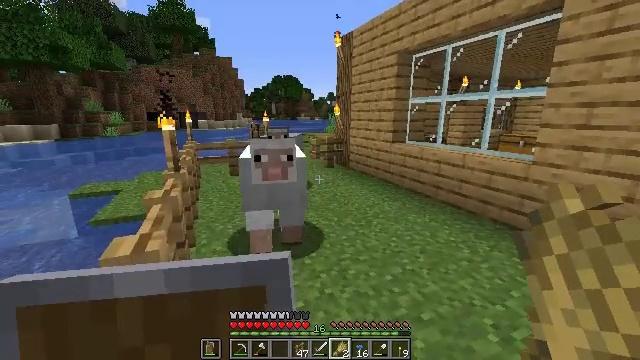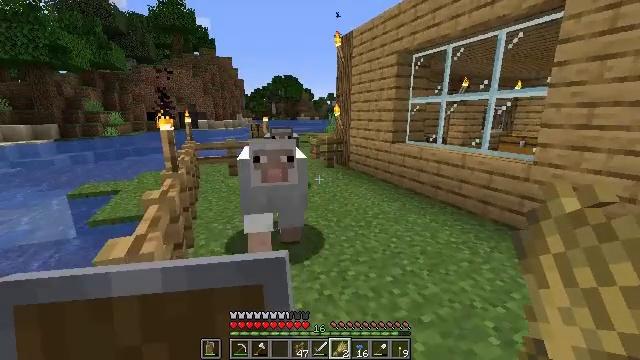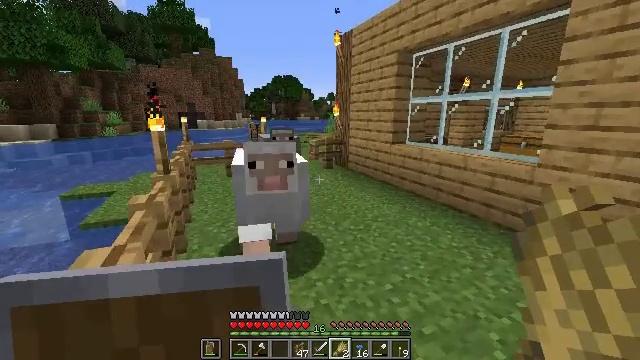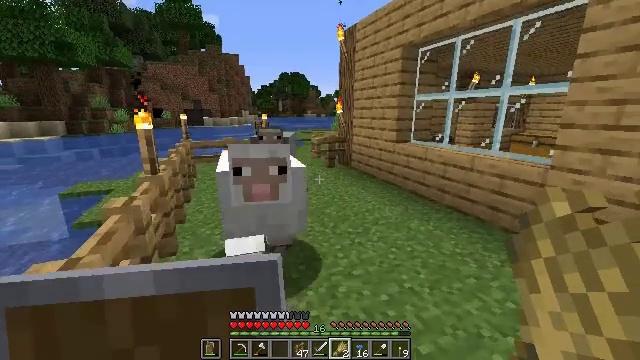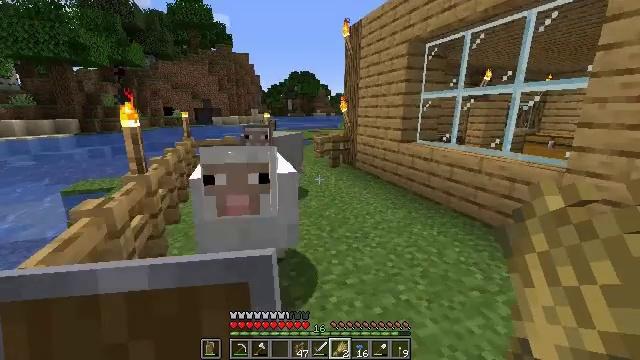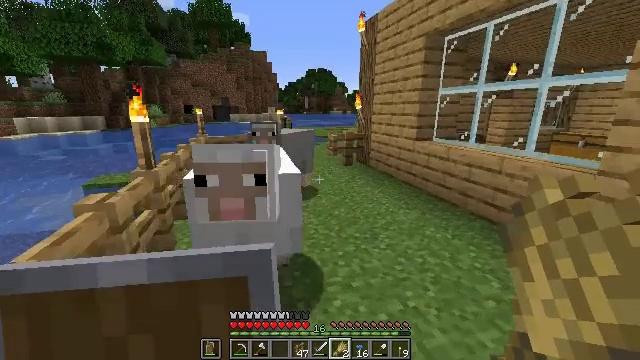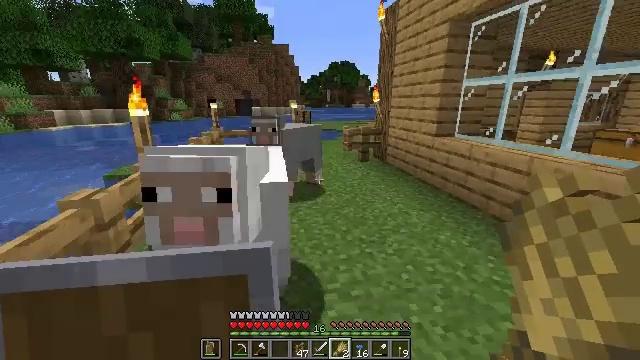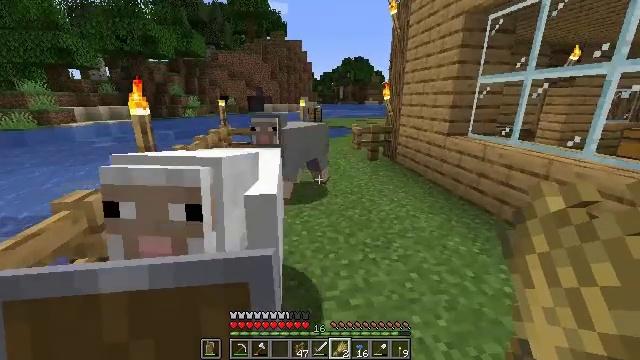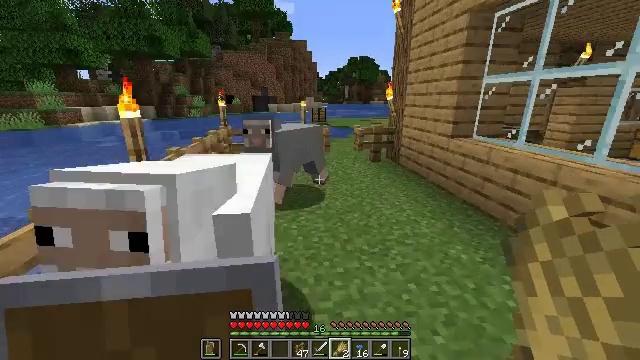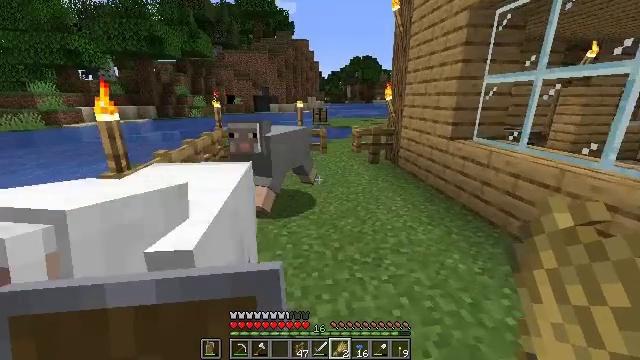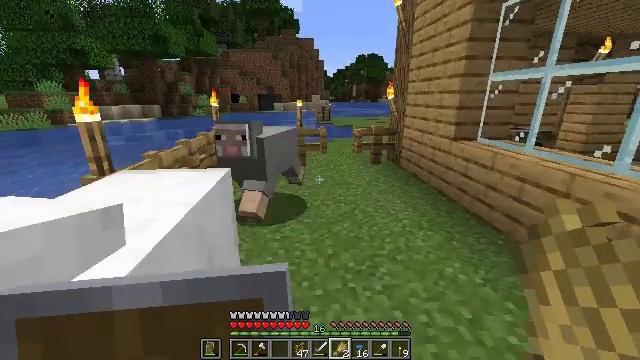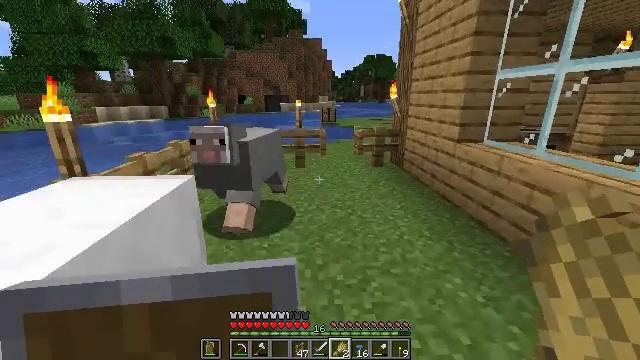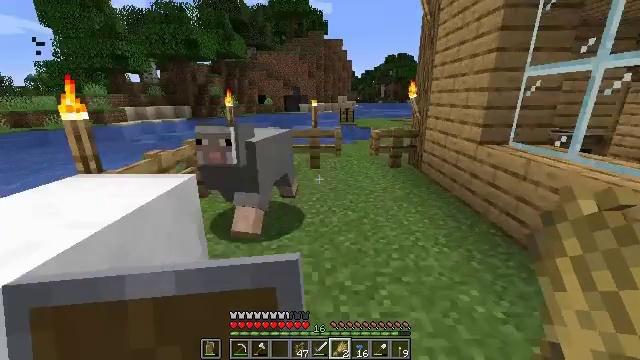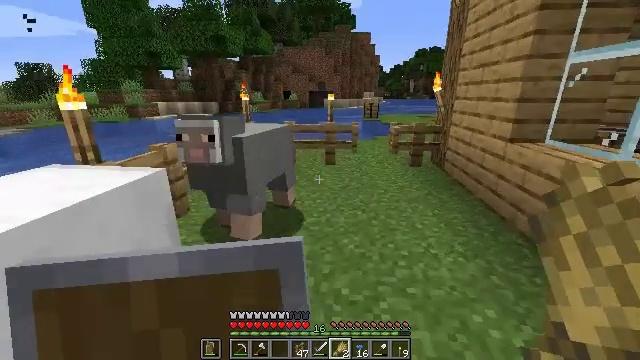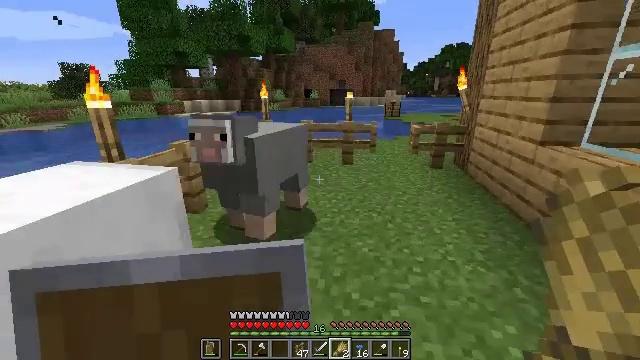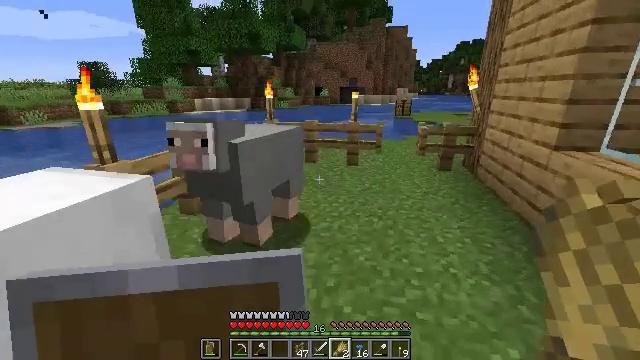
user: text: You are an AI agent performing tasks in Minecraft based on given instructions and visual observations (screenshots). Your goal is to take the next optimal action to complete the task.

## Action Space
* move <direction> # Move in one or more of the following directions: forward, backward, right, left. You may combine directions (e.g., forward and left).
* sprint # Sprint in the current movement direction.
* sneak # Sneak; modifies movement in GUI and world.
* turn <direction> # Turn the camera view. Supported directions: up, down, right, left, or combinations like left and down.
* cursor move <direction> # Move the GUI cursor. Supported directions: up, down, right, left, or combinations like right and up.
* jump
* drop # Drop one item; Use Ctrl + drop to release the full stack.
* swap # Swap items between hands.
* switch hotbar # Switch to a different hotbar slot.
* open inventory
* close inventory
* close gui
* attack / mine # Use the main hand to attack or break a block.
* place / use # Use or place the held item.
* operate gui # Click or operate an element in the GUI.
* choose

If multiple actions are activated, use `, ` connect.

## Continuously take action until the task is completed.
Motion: motion action
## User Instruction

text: Interact with the crafting table to craft an iron hoe.
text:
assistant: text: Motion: move forward
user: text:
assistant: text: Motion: move forward and move right
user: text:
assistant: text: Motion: move forward and move right, turn left
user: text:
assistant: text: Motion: move forward and move right, turn left
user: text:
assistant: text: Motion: move forward and move right, turn left
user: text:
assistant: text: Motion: move forward and move right, turn left and down
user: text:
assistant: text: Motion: move forward and move right, turn left
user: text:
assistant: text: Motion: move forward and move right, turn left
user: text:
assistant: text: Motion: move forward and move right
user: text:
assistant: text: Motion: move forward and move right, turn left
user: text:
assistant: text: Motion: move forward and move right, turn left
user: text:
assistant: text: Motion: move forward and move right, turn left
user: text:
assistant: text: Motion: move forward and move right, turn left
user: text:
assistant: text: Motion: move forward and move right, turn left
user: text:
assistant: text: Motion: move forward and move right, turn left
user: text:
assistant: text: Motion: move forward and move right, turn left
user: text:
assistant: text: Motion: move forward and move right
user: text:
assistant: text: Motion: move forward and move right
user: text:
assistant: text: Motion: move forward and move right
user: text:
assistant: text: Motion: move forward
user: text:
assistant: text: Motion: move forward
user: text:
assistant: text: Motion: move forward
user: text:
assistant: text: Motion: move forward
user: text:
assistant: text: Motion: move forward
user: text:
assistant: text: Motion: move forward
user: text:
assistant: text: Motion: move forward
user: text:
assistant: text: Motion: move forward
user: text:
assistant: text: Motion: turn right
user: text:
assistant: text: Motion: turn right
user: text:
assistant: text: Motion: turn right